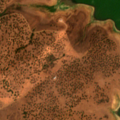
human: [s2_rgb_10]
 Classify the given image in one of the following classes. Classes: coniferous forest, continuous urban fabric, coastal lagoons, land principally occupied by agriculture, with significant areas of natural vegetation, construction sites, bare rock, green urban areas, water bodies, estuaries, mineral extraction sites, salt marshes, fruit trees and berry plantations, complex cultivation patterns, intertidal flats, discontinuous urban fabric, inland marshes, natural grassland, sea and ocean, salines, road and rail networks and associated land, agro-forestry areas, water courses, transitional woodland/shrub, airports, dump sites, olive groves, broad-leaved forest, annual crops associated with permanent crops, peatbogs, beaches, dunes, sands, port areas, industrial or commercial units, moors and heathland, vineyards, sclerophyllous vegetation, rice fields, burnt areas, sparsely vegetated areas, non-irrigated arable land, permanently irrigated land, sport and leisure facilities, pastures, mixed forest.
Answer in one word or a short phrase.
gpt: non-irrigated arable land, agro-forestry areas, transitional woodland/shrub, water bodies